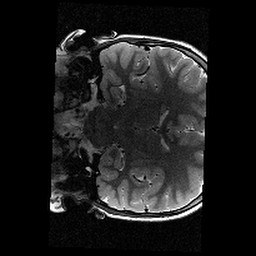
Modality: T2w
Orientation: coronal
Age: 10
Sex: female
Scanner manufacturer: siemens
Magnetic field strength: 3 T
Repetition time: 9.23 s
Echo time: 0.067 s